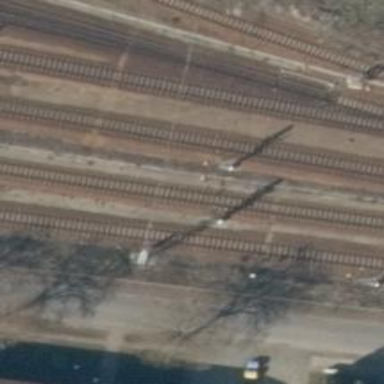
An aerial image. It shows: Railway signal.